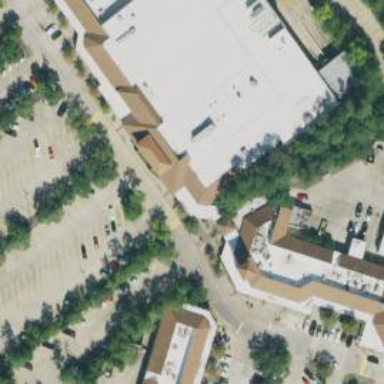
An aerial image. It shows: Pharmacy providing healthcare services.